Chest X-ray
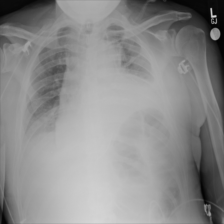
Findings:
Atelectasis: negative
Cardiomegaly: negative
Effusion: negative
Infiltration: negative
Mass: negative
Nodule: negative
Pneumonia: negative
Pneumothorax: negative
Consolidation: negative
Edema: negative
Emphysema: negative
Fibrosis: negative
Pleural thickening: negative
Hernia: negative